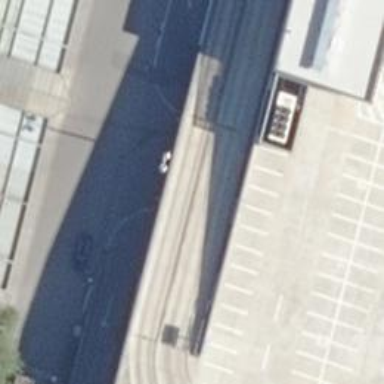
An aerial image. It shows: Entrance to multi-storey parking facility.